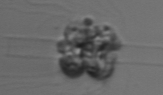
Label: Leptocylindrus_mediterraneus